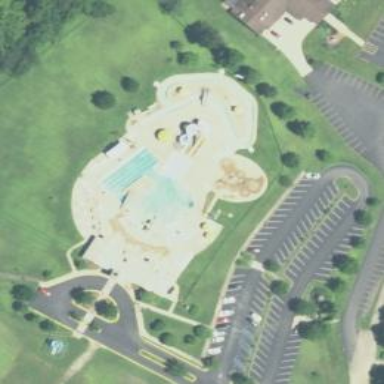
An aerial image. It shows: Lazy river attraction.